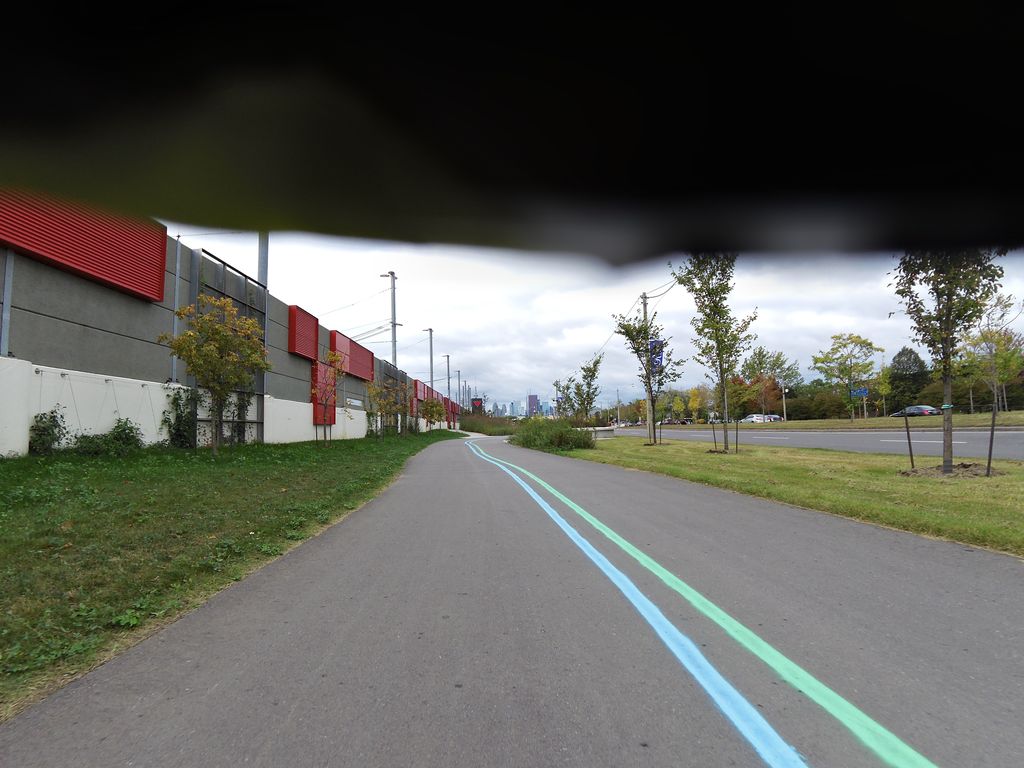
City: toronto